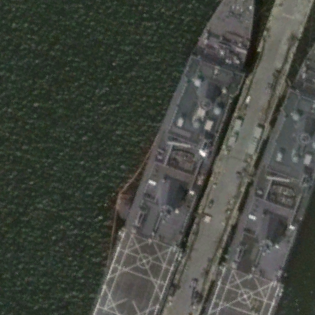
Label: combat